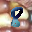
Label: 8